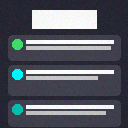
Screen state: on